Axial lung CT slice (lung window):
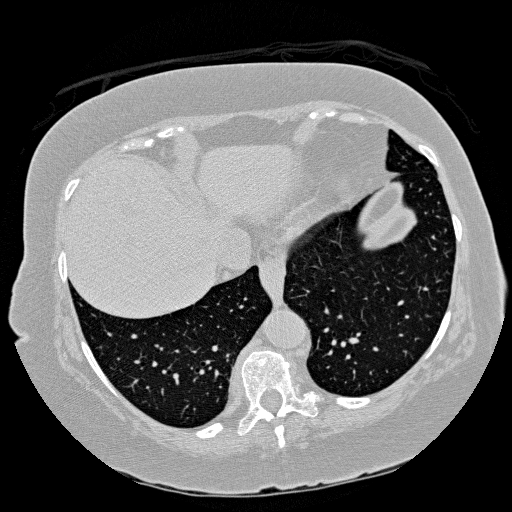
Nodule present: no